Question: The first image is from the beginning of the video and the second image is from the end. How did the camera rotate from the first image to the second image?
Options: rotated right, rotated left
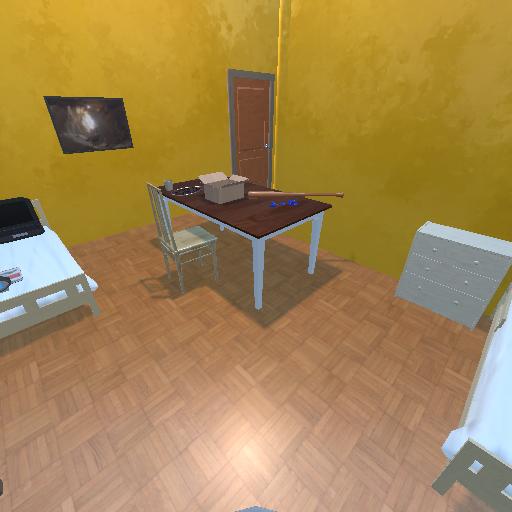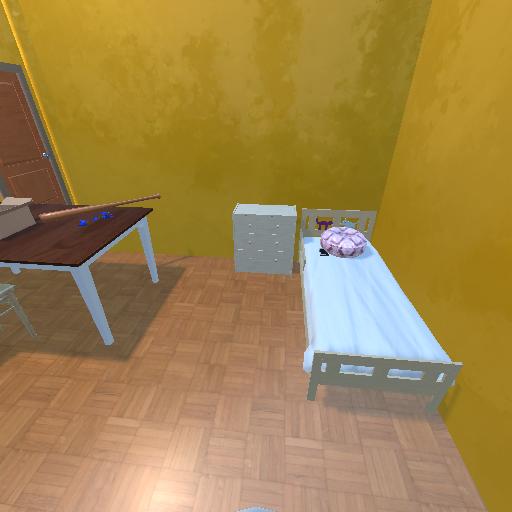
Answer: rotated right